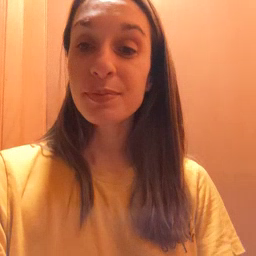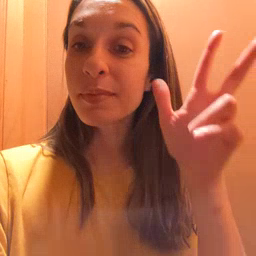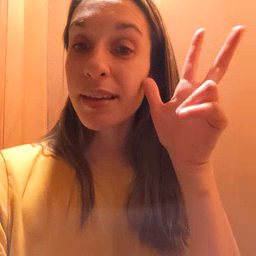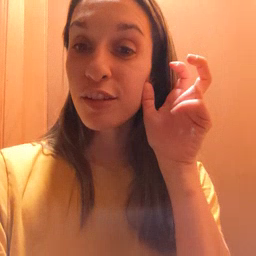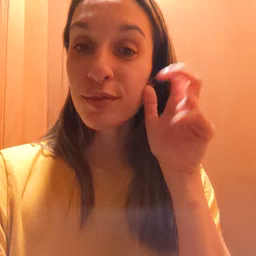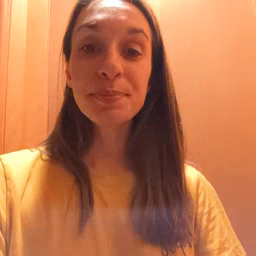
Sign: hear